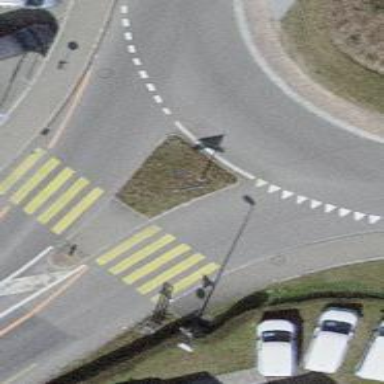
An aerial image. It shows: Uncontrolled zebra crossing with yellow markings on the road.